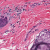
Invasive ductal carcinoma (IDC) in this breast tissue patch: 0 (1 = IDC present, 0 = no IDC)